Question: I am using jetty "7.6.8.v20121106" as a part of <URL> with my server.
I am making calls using <URL> with following code. Essentially I am making server calls but ignoring the response. What I am finding is that all the server threads become blocked/deadlocked after that. This seems like a really easy way to bring to server down and wanted to understand what is going on here.
Code from client is:
'''
(require '[org.httpkit.client :as hk-client])
(defn hget [id]
(hk-client/get (str "http://localhost:5000/v1/pubapis/auth/ping?ping=" id)))
(doall (map hget (take 100 (range))))) ; Gives problem
(doall (map deref (map hget (take 100 (range)))))) ; Doesn't give problem
'''

Threads blocked at
sun.nio.cs.StreamEncoder.write(StreamEncoder.java:118)
and deadlocked at
java.io.PrintStream.write(PrintStream.java:479)
Would really appreciate if someone can help with what is going on over here.
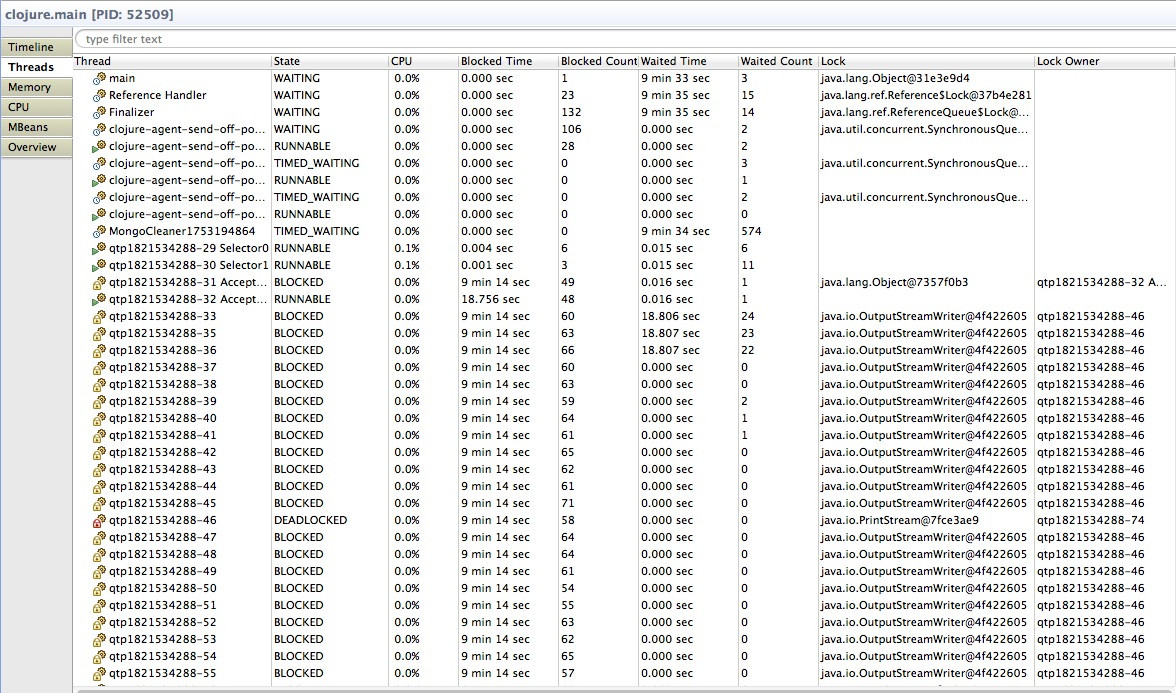
Answer: Finally found what the problem was. Took lot of digging through and starting with a sample project to find this.
When I started learning clojure and copied the following from somewhere for logging:
'''
(defn log [msg & vals]
(let [line (apply format msg vals)]
(locking System/out (println line))))
'''
The line locking over there was causing dead lock in some situation. Do not know enough about concurrency to solve this. Will create a separate question for that.
Removing this line fixes the problem.